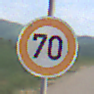
Verkehrszeichen: Geschwindigkeit70
Umgebung: Outdoor, RoadRail
Tageszeit: Midday
Wetter: PartlyCloudy
Licht: Natural
Jahreszeit: NotSpecified
Kontrast: LowContrast